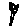
Label: flower